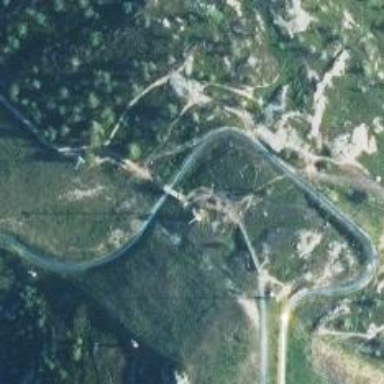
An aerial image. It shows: Path leading to bridge.